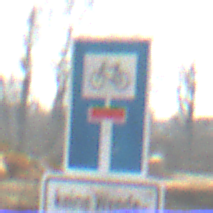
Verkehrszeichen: SackgasseRadverkehrDurchlaessig
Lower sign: HinweisGeaenderteVorfahrtVerkehrsfuehrungVerkehrsregelung3
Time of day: MorningAfternoon
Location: Outdoor (Suburban)
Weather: PartlyCloudy
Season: NotSpecified
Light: Natural